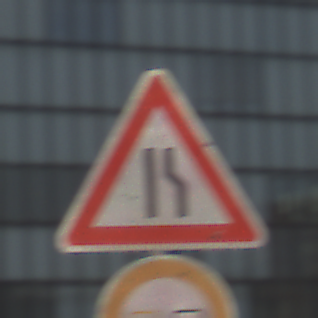
Verkehrszeichen: EinseitigVerengteFahrbahnRechts
Zusatzzeichen unten: Ueberholverbot
Umgebung: Outdoor, Urban
Tageszeit: SunriseSunset
Wetter: PartlyCloudy
Licht: Natural
Jahreszeit: NotSpecified
Kontrast: LowContrast